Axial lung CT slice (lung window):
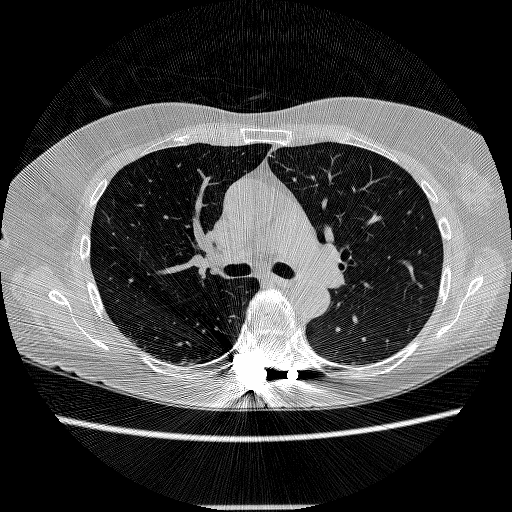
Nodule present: no